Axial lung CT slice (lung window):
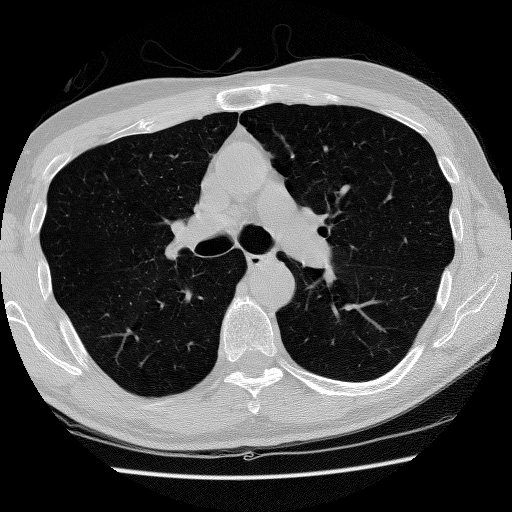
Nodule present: no